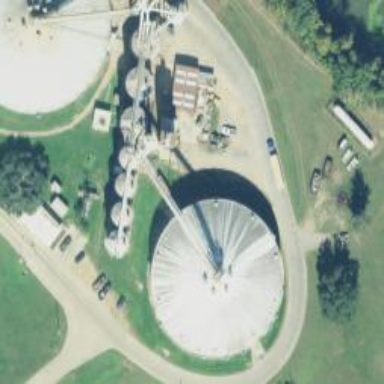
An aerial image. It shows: Storage tank which is man-made and housed in building.